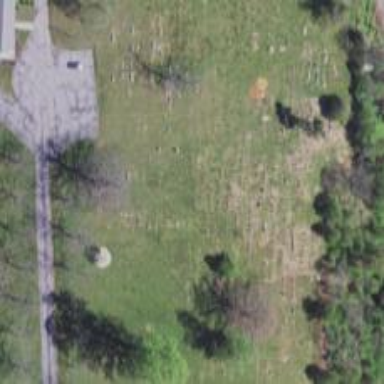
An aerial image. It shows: Cemetery.